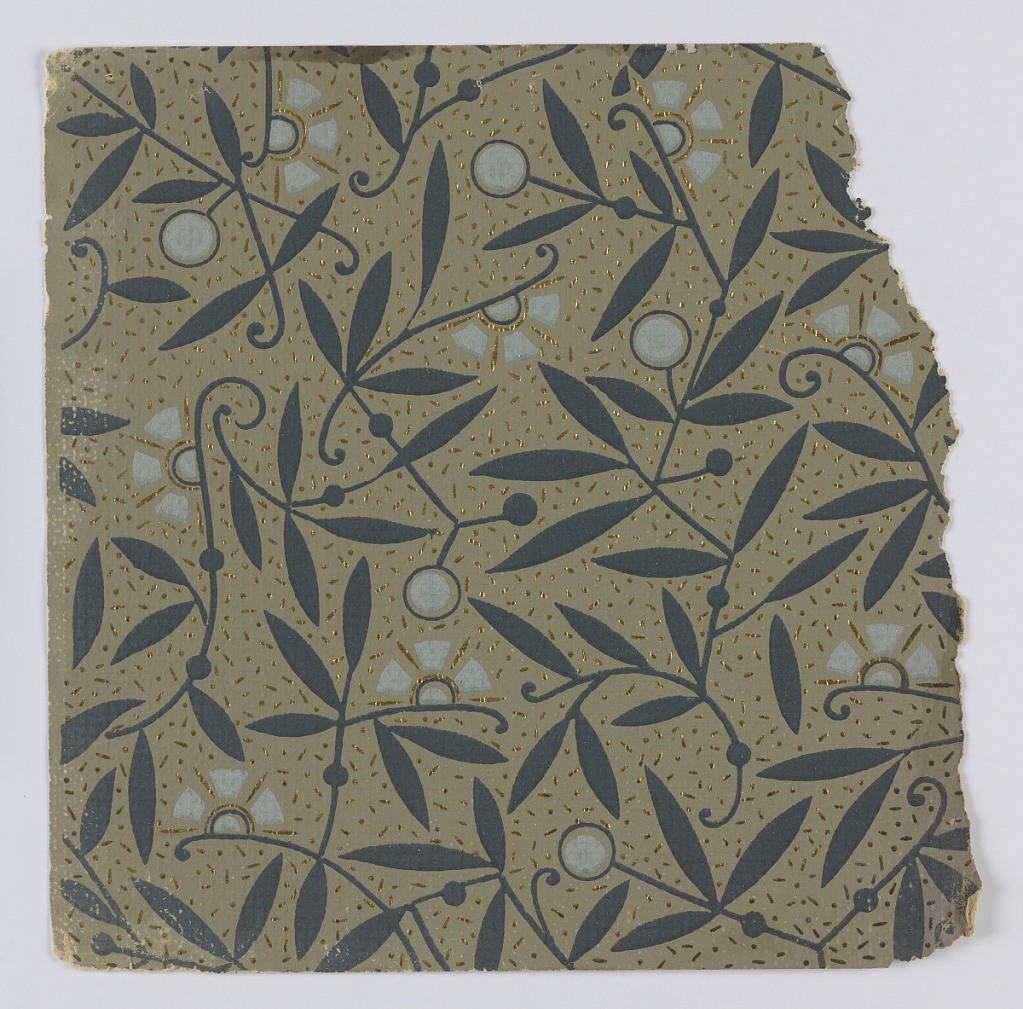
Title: Sidewall sample
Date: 1880–90
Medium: Machine-printed on paper
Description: Fragmentary wallpapers from sample book, including aesthetic-style and Anglo-Japanesque designs.

72 pages of samples.